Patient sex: F
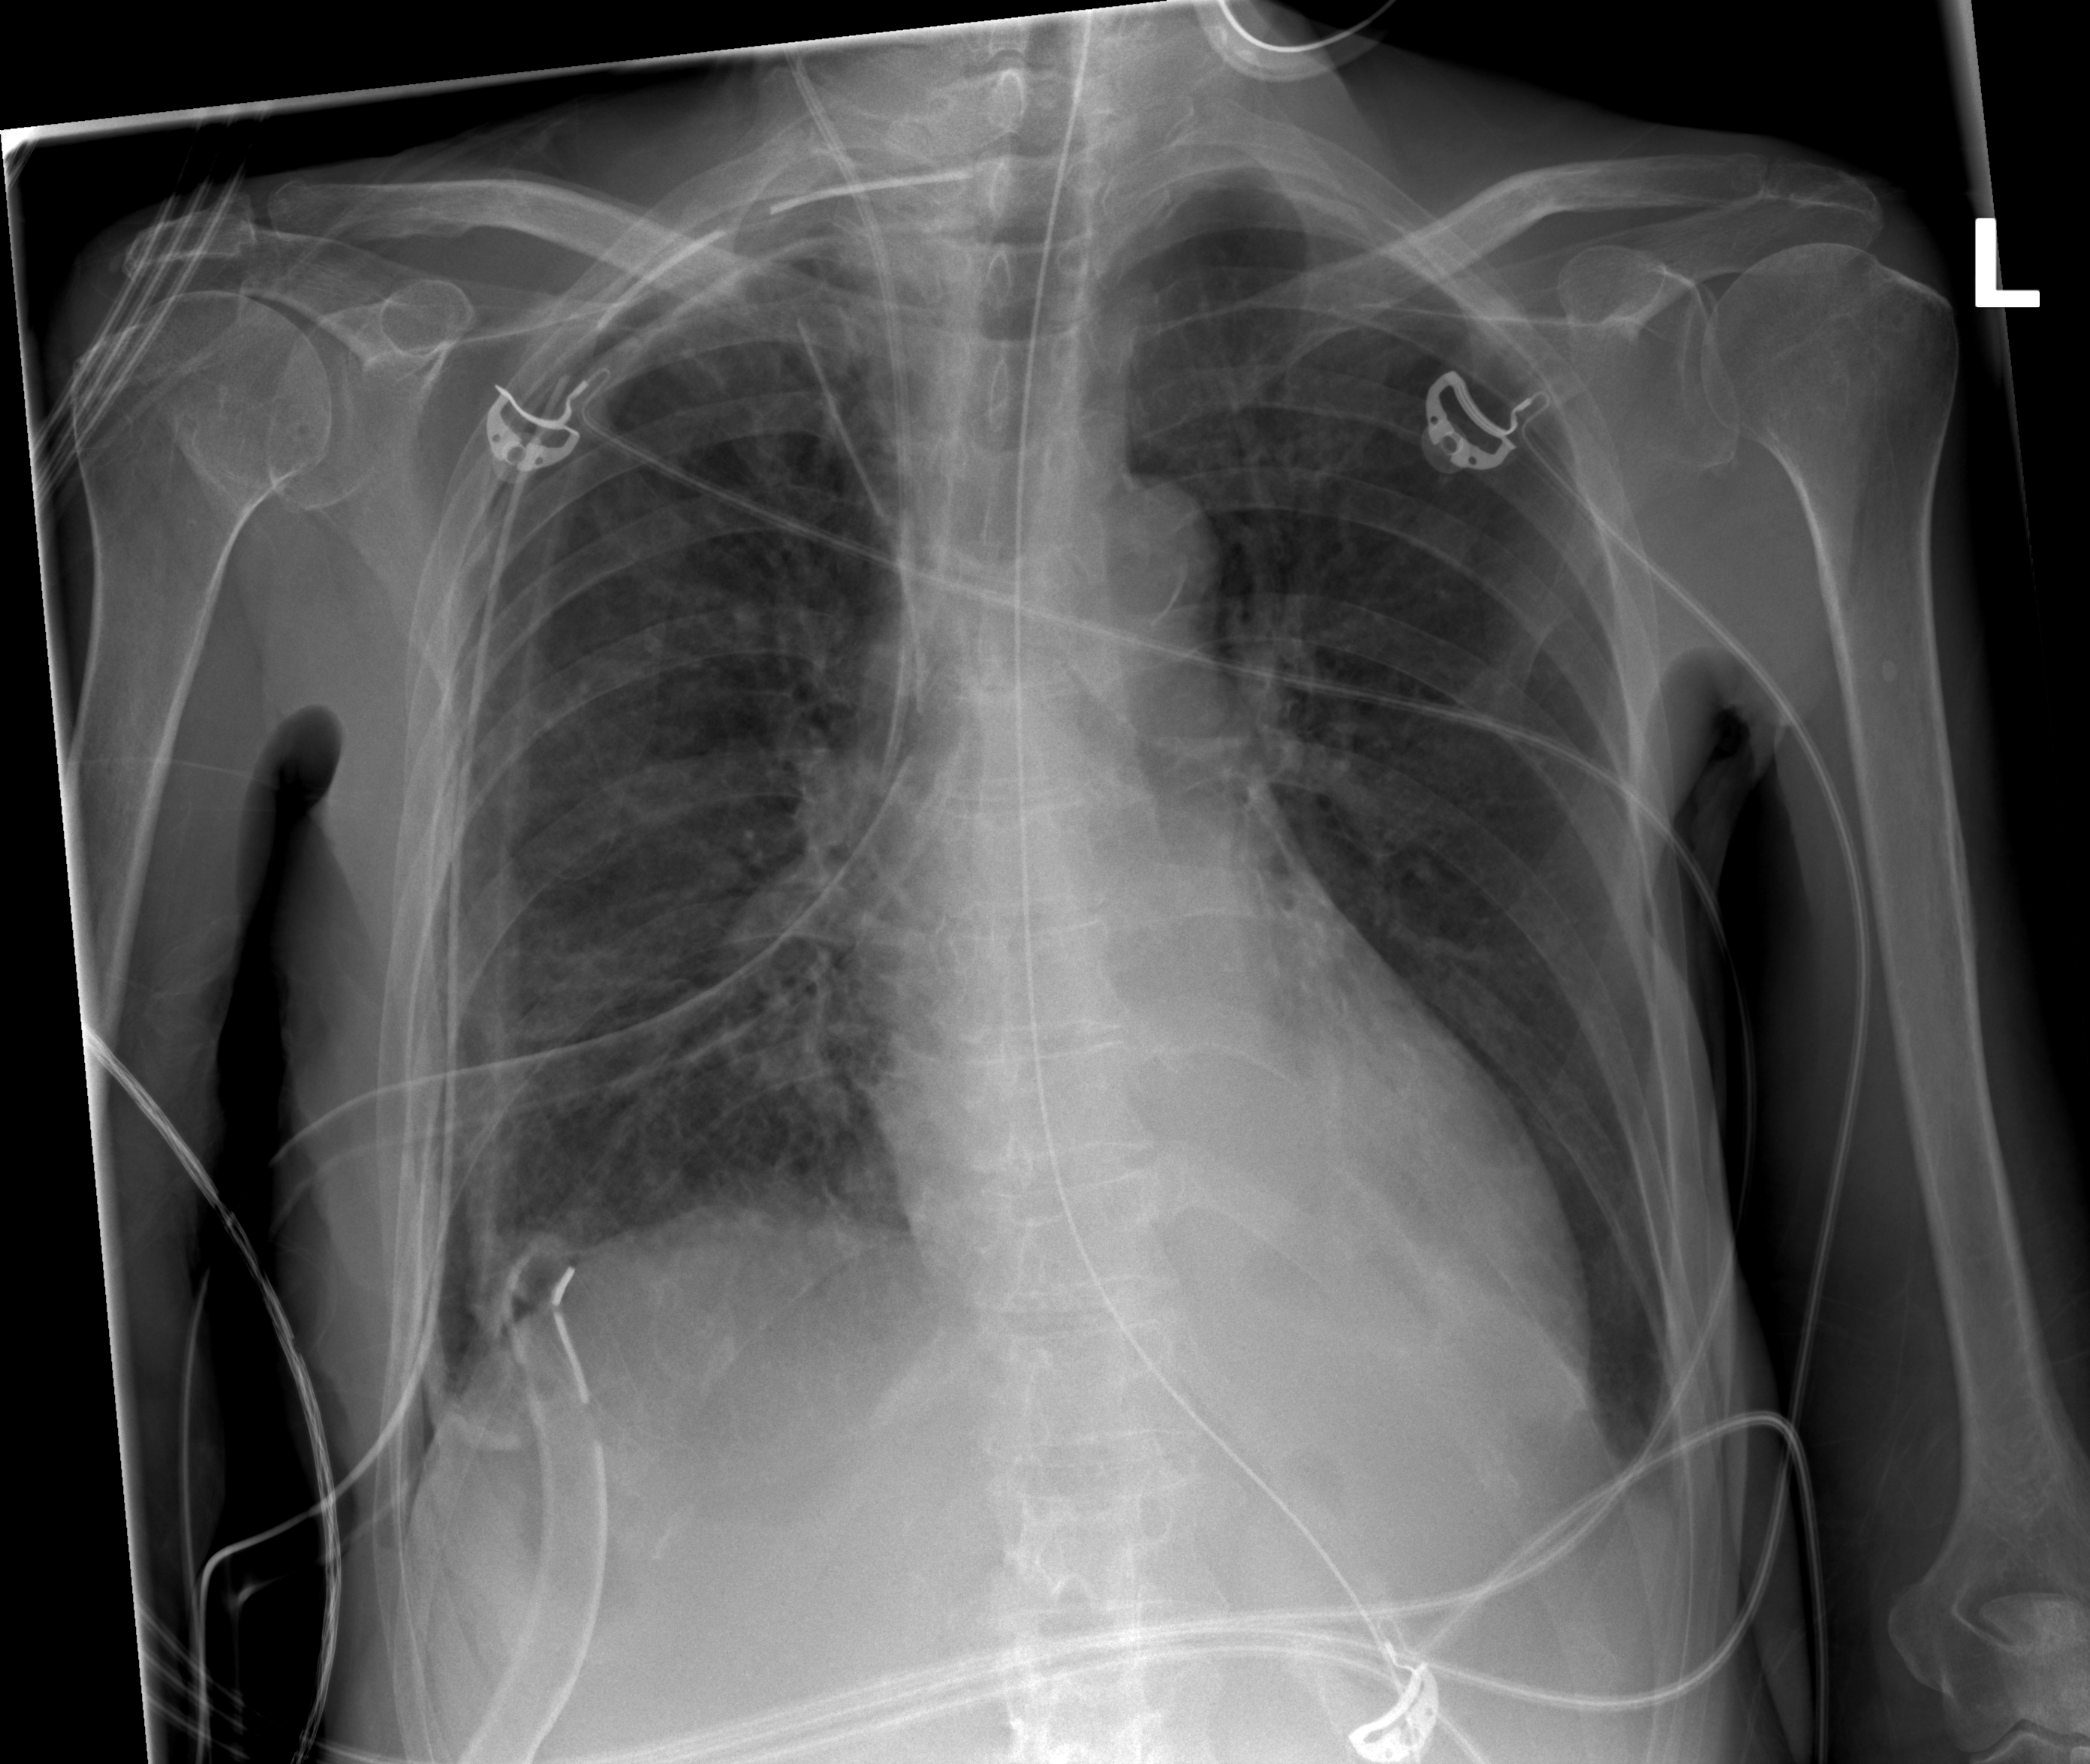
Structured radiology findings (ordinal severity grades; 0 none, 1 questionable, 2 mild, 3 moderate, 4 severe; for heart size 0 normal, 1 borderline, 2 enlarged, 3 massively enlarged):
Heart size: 0
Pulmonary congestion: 0
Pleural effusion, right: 0
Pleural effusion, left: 0
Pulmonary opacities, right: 0
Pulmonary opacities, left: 0
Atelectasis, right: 2
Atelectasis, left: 0